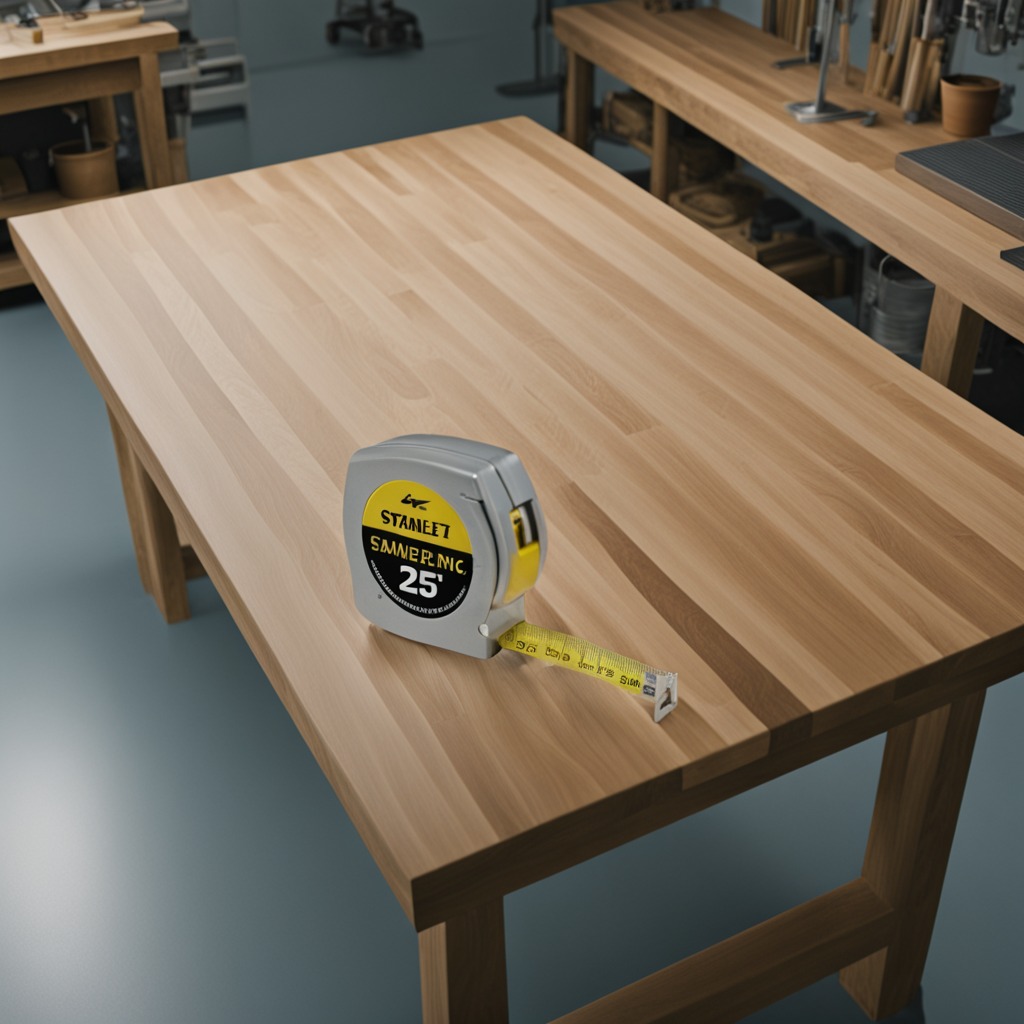
A measuring tape lies on a workbench inside a coastal fishing gear workshop.